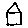
Label: house